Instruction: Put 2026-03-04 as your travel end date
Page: home
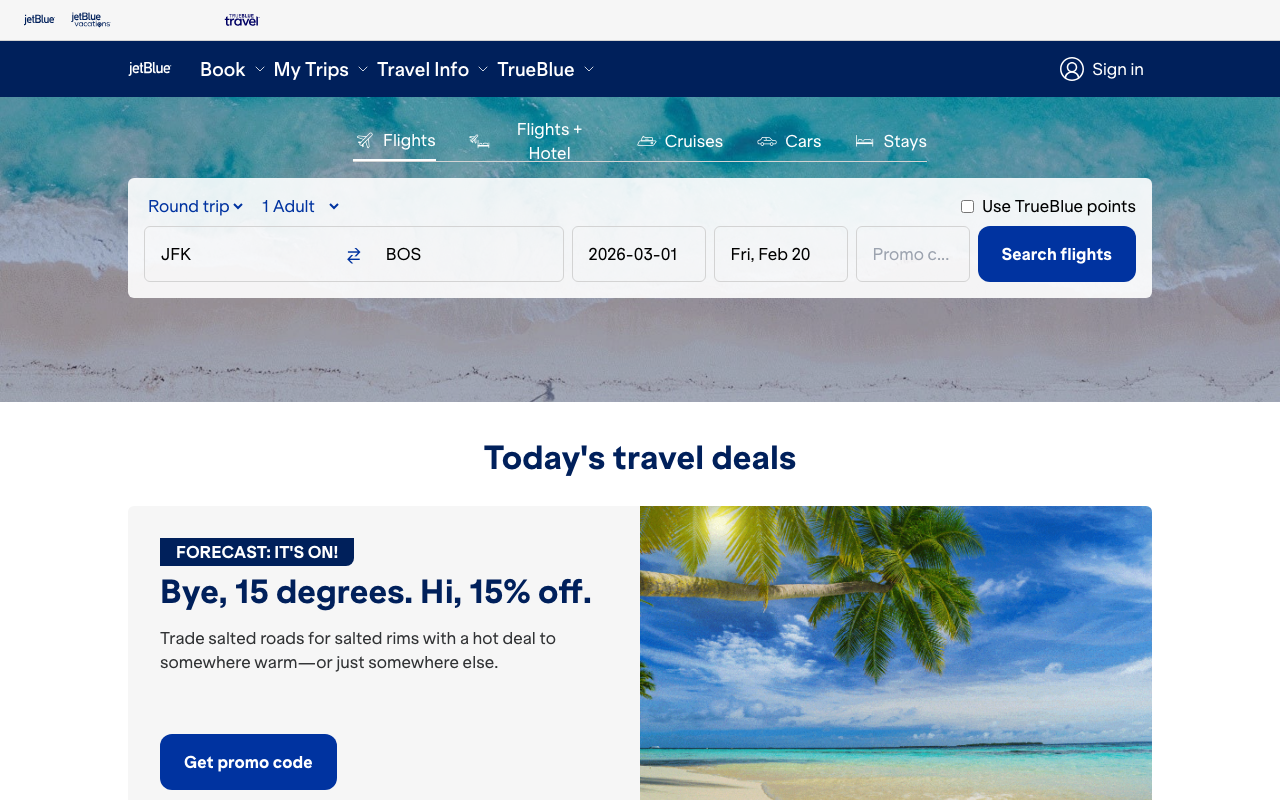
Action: type